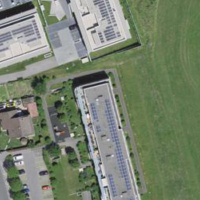
EUNIS habitat code: 54
Species observed at this site:
Parnassia palustris
Cardamine heptaphylla